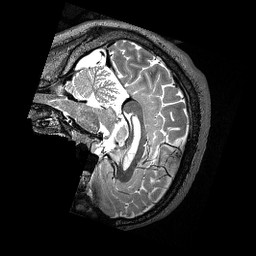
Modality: T2w
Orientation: sagittal
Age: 34
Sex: male
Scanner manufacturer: siemens
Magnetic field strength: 3 T
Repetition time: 3.2 s
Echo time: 0.479 s